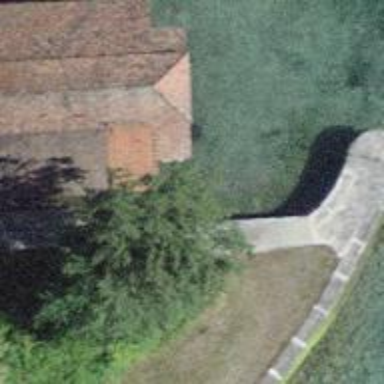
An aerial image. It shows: Boathouse.